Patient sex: M
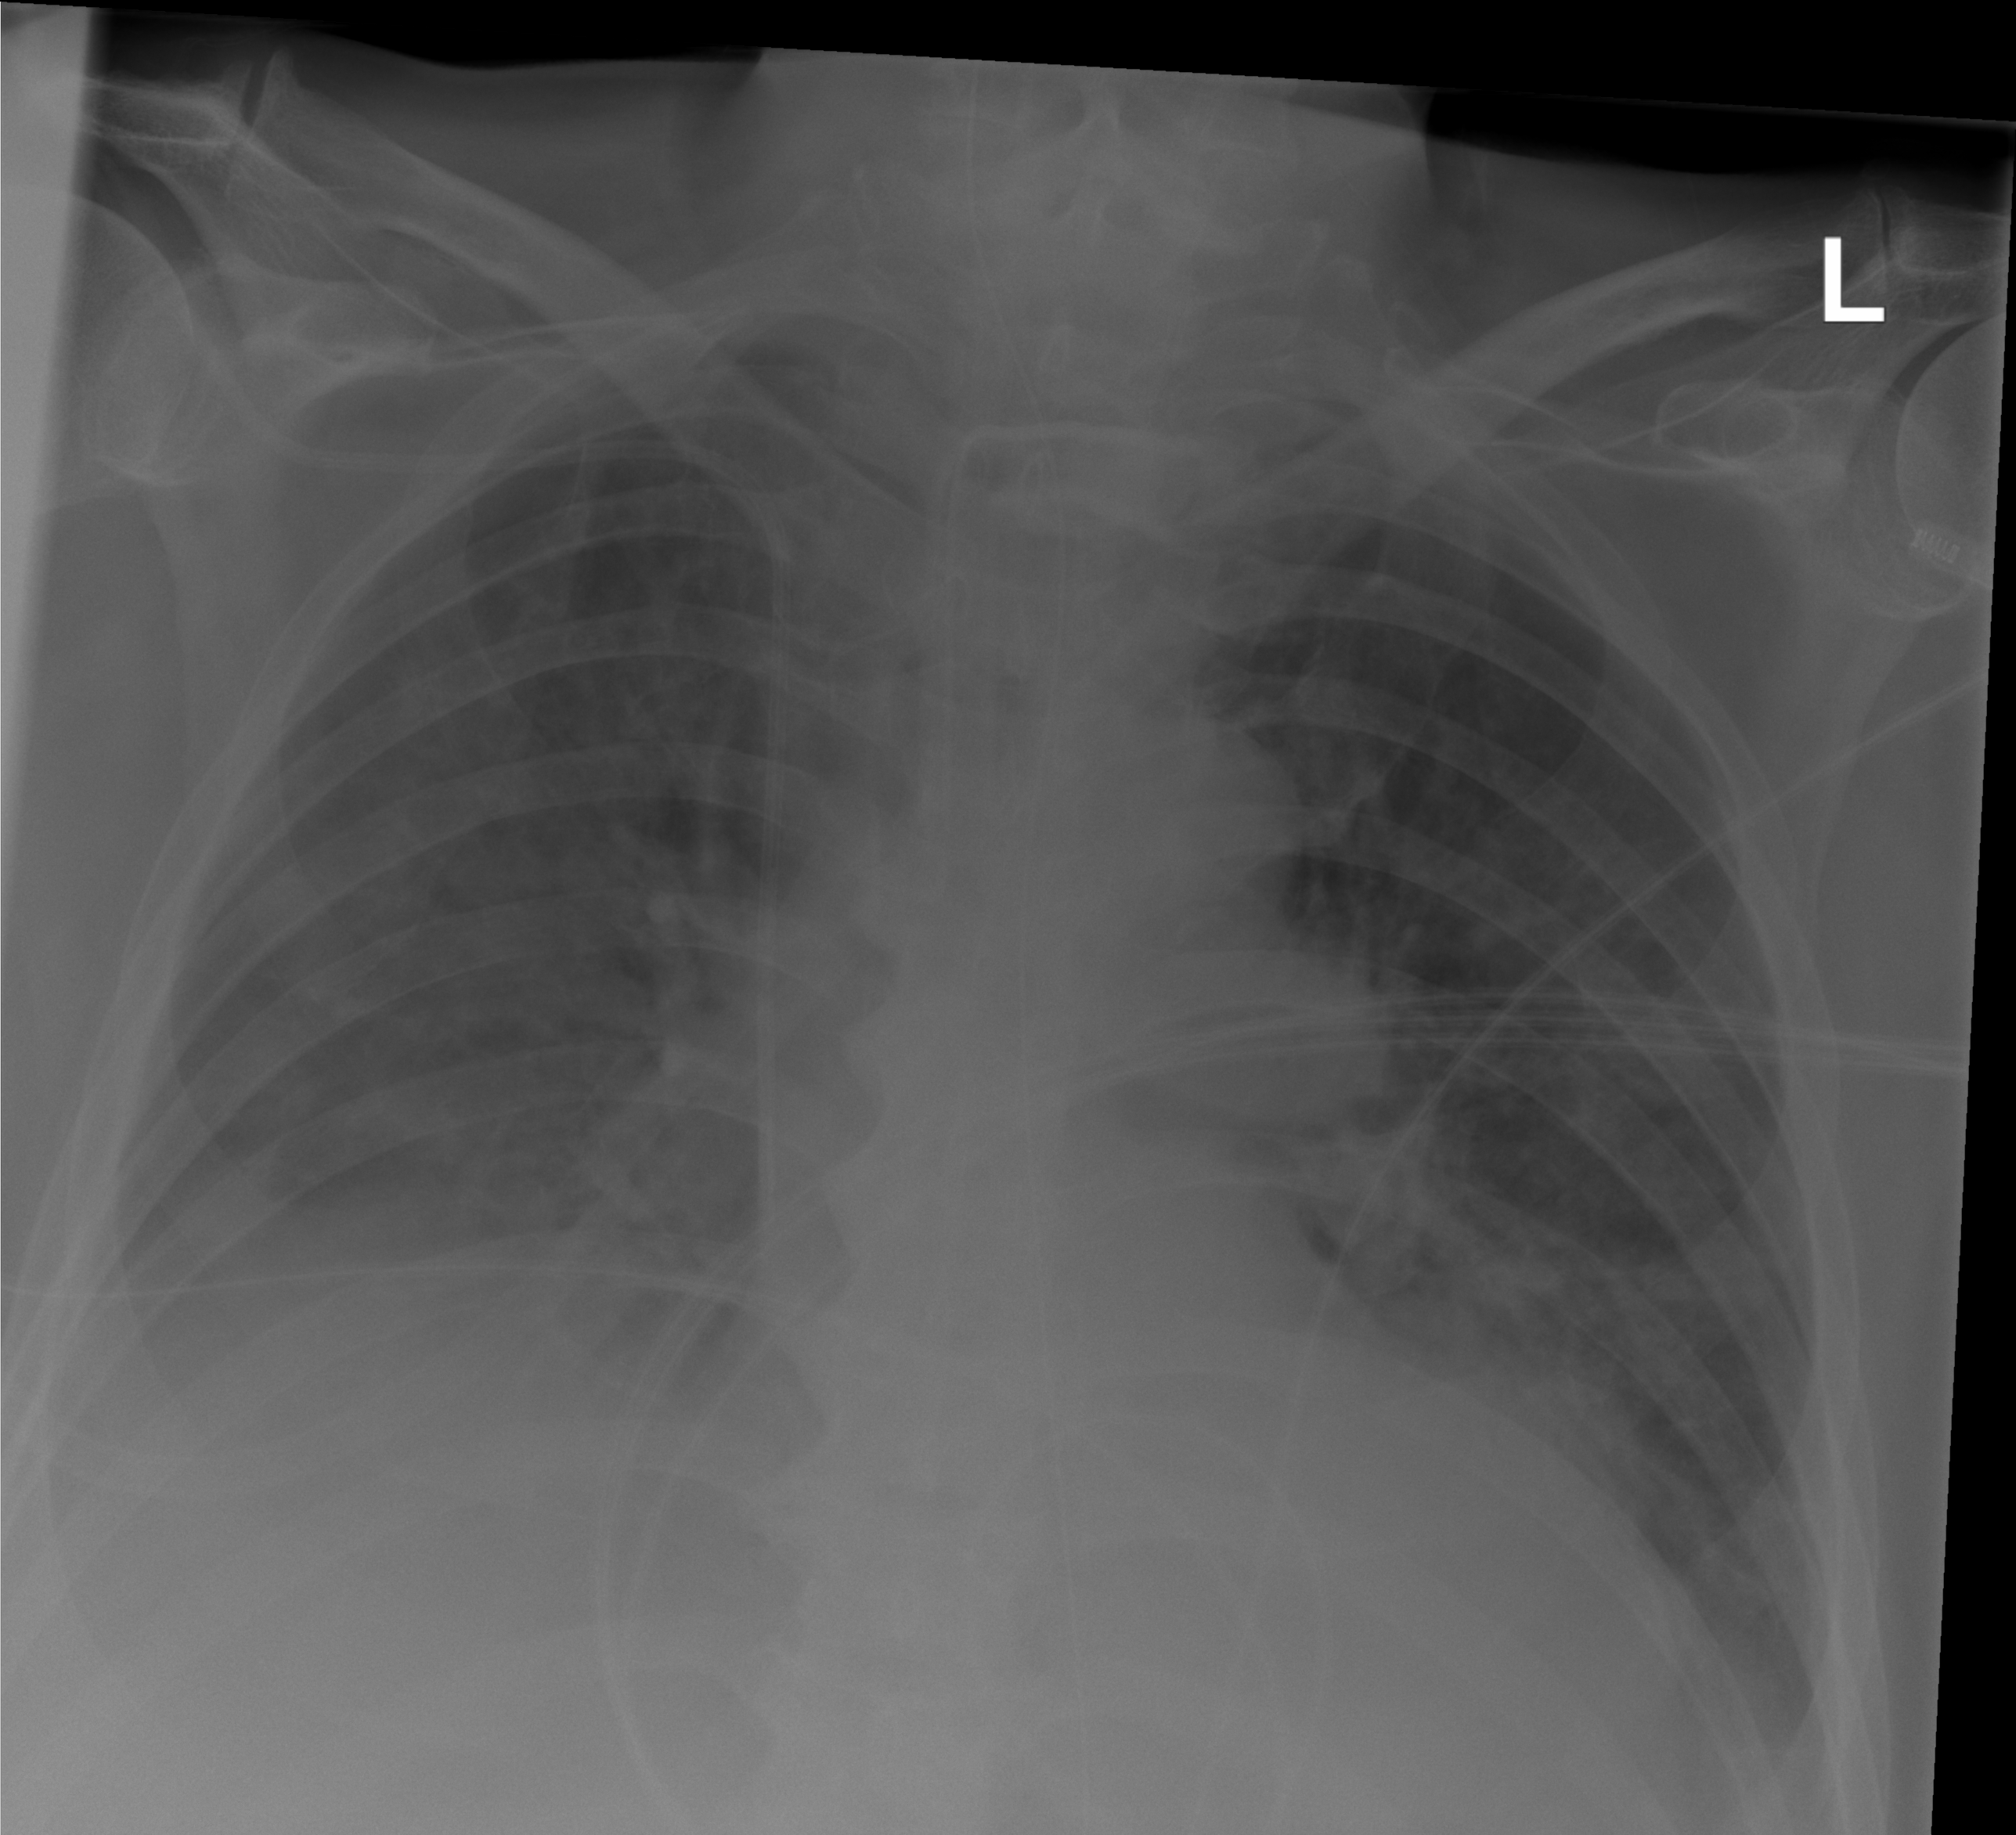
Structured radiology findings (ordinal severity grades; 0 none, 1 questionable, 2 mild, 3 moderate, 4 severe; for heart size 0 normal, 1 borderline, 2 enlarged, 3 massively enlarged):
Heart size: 0
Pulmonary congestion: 2
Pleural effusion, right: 2
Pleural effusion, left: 0
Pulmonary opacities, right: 1
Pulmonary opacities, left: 2
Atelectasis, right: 2
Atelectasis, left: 2